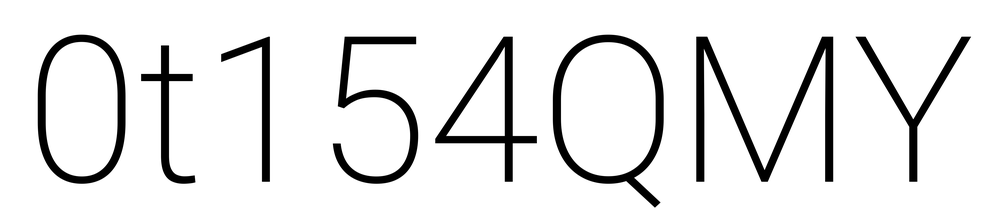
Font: Roboto_ExtraLight